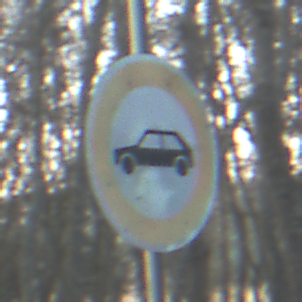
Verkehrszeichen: VerbotPersonenkraftwagen
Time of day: SunriseSunset
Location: Outdoor (Nature)
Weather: Clear
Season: Winter
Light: Natural